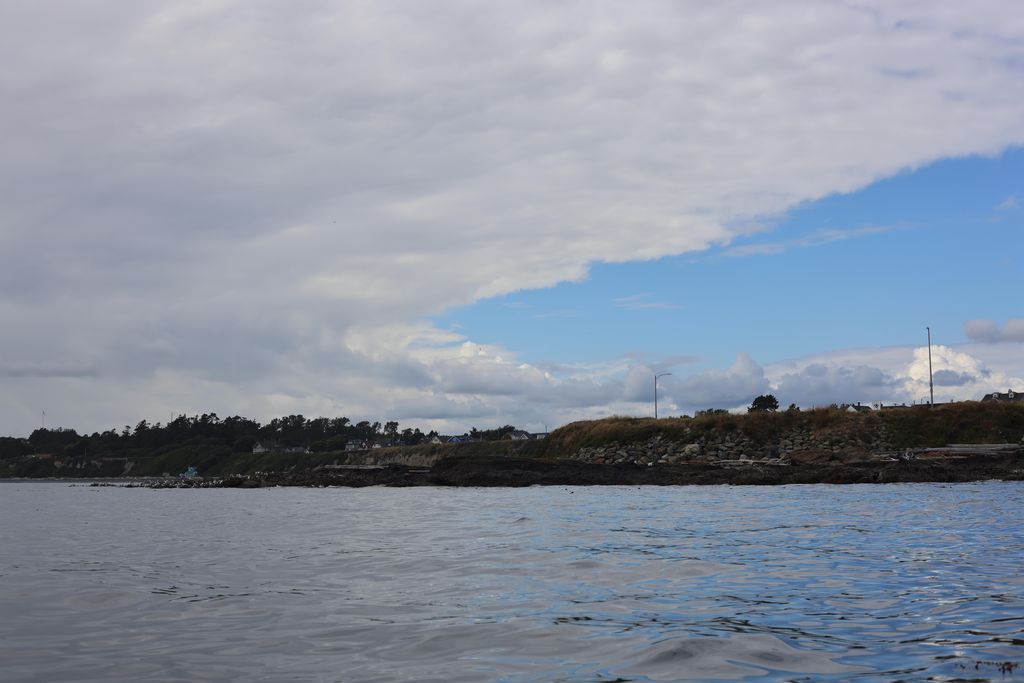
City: victoria